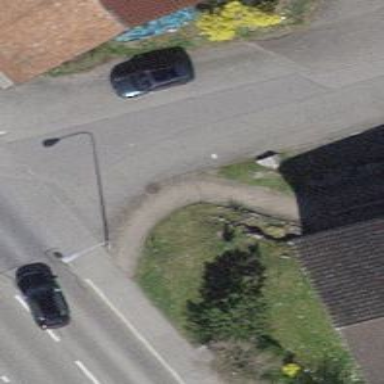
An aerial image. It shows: Residential road with asphalt surface. Sidewalk is present on the left side.